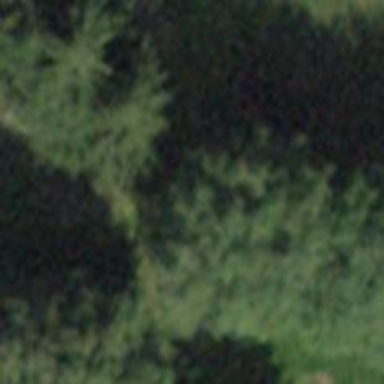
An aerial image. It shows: Row of trees in natural setting.